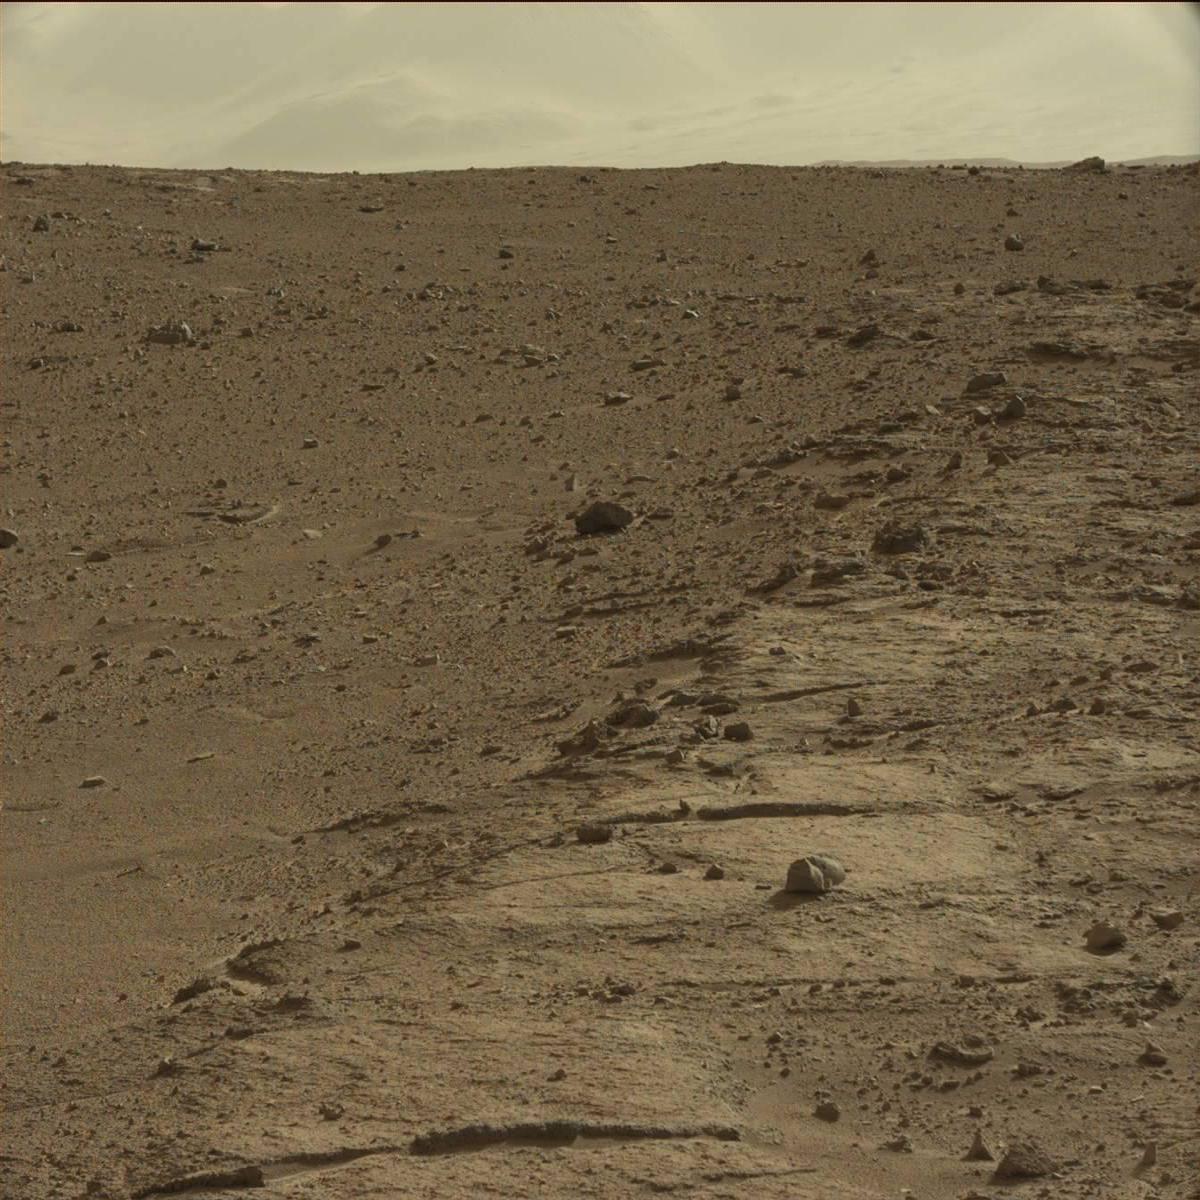
Terrain classes present: Bedrock, Ridge, Rock, Sand / Soil